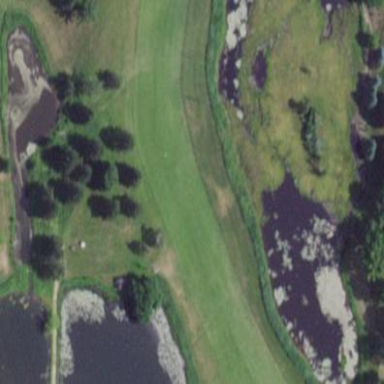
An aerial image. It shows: Golf fairway surrounded by grass.